Question: I installed Resharper and it over-wrote my keyboard shortcut for . How can I set the keyboard shortcut back to F12?
I looked in Visual Studio Options > Tools > Options > Environment > Keyboard Shortcut. There are many shortcuts related to declaration here. I'm not sure which one to edit.
Image (missing shortcut key)

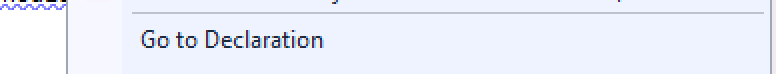
Answer: When using the INTELLIJ IDEA schema you need to do a few things. Go to Visual Studio Options > Tools > Options > Environment > Keyboard Shortcut.
1. Remove the F12 assignment from Resharper.ReSharper_GoToNextHighlight.
2. Assign F12 to Resharper.Resharper_GotoDeclaration by selecting it in the options editor and clicking F12 > Assign.
3. You may also have to remove F12 assignment from Edit.GoToDefinition. F12 being assigned to another button causes some bizarre stuff to happen.
Now should display in the context menu and function correctly.
, if the shortcut to "Go to Declaration" has simply become unbound then reset it back to the default of +. In Visual Studio top menu > Resharper > Options > Environment > Keyboard and Menus > Select IntelliJ IDEA schema > Apply Scheme.